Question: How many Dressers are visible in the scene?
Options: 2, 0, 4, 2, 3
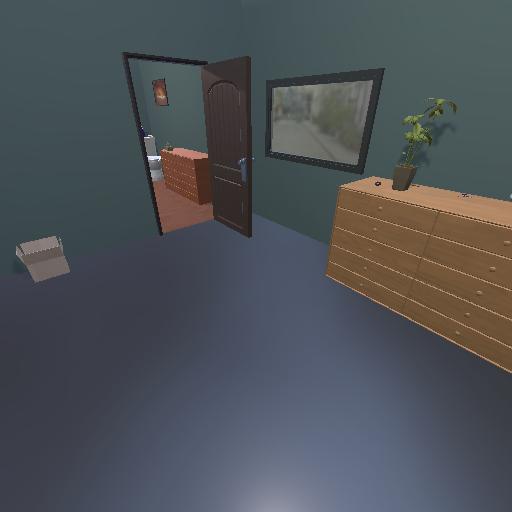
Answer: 2